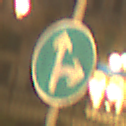
Verkehrszeichen: VorgeschriebeneFahrtrichtungGeradeausOderRechts
Umgebung: Outdoor, Urban
Tageszeit: Night
Wetter: Clear
Licht: Artificial
Jahreszeit: NotSpecified
Kontrast: HighContrast